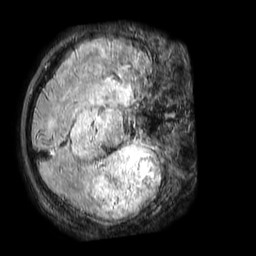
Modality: FLAIR
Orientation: axial
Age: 67
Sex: male
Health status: ill
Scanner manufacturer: philips
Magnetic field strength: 3 T
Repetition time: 4.8 s
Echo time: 0.34 s